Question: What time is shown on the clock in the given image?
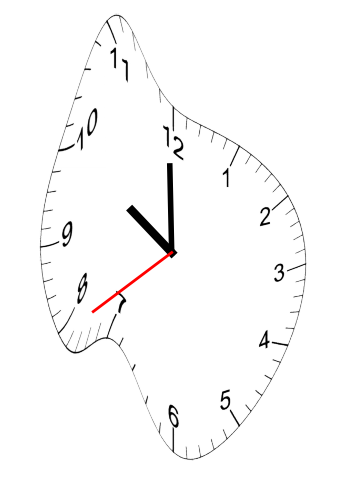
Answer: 09:59:39